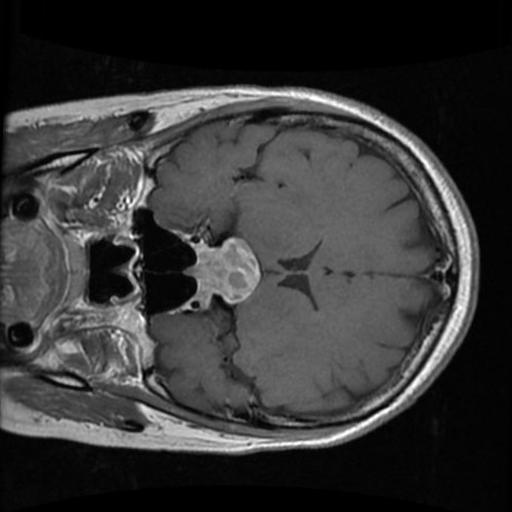
Label: brain_tumor